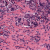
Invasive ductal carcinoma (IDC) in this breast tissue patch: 0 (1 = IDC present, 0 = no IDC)